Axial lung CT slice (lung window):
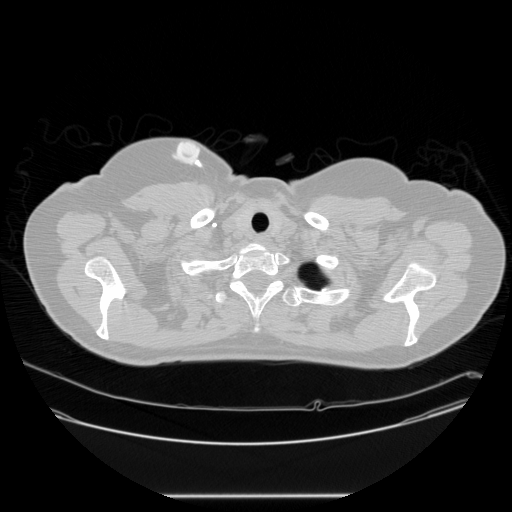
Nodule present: no